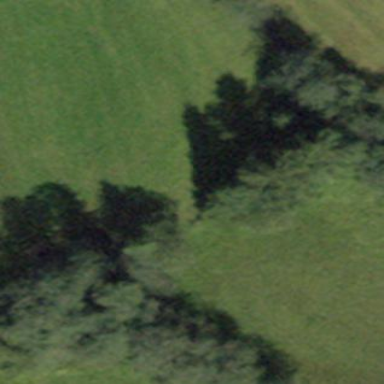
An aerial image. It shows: Forest area.